Interaction volume radius: 5 \u00c5
Interaction volume height: 30 \u00c5
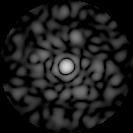
Disorder parameter: 0.8666